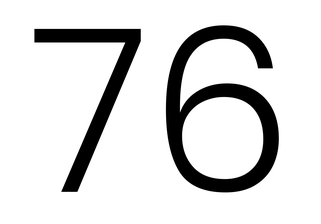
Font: Poppins-Light